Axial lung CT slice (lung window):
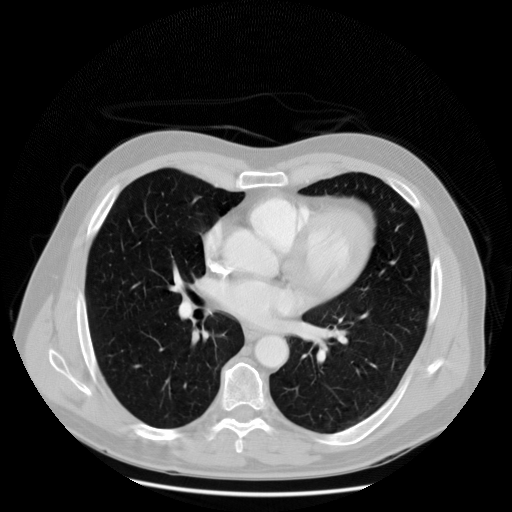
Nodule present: no